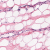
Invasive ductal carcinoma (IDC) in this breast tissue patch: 0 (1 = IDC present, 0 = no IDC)